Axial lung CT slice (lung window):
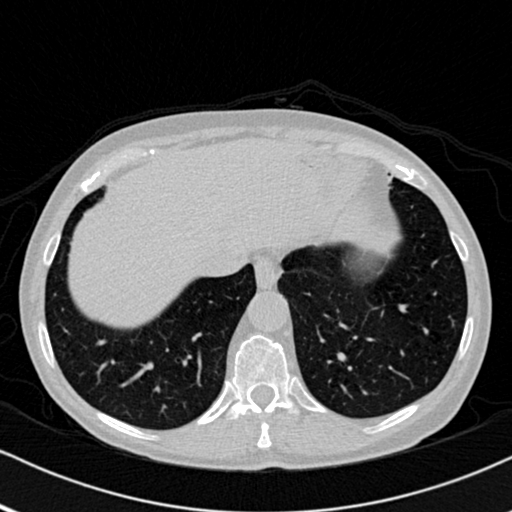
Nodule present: no